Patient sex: F
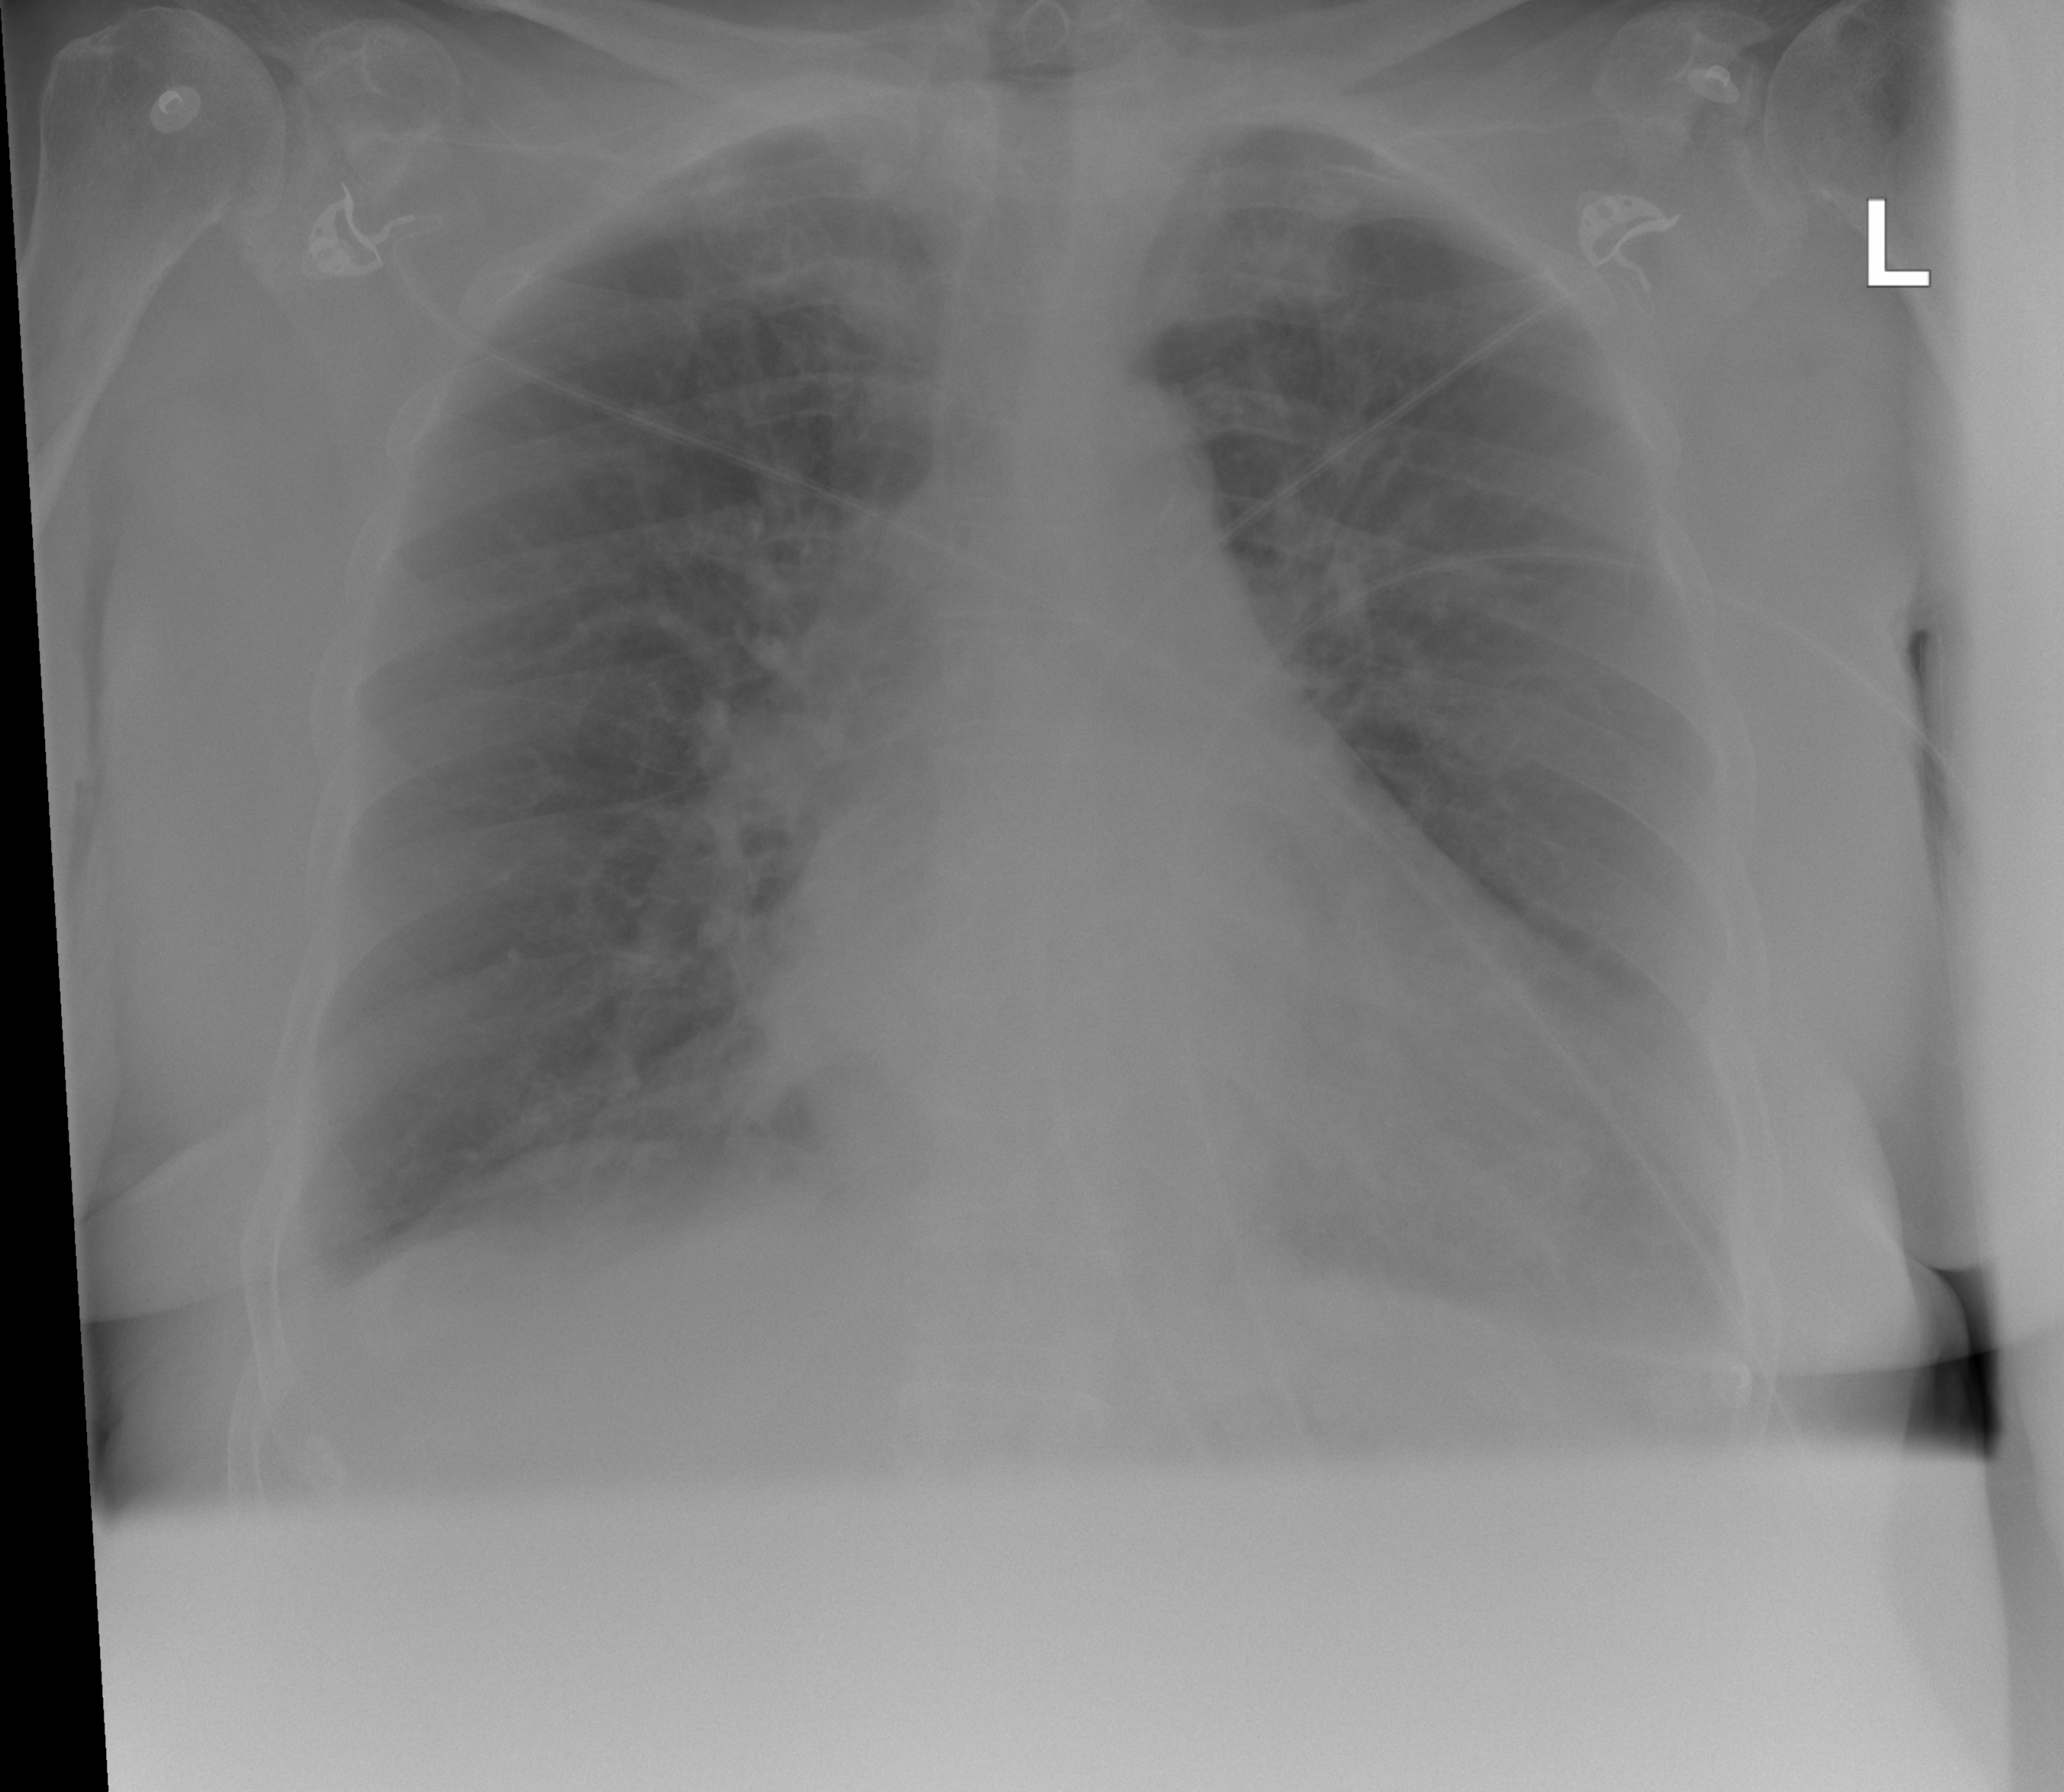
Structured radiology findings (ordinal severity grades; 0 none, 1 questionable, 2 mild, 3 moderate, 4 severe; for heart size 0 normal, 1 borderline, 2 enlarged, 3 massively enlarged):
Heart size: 0
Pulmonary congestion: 2
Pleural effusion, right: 0
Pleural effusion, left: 2
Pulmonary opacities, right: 0
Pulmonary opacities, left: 1
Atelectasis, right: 0
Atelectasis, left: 0